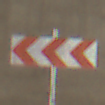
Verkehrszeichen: RichtungstafelnInKurvenGrossRechts
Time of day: Midday
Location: Roofed (Tunnel)
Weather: NotSpecified
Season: NotSpecified
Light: Natural